Question: We need an to enter . In our case tags. The user should be able to enter new tags which are not in 'choices' property.
In admin-on-rest there was very nice . It was exactly what we needed.

Unfortunately in I wasn't able to find such feature and it is essential for us to move from admin-on-rest to react-admin.
, which is available works only with predefined choices.
Is there an alternative solution?
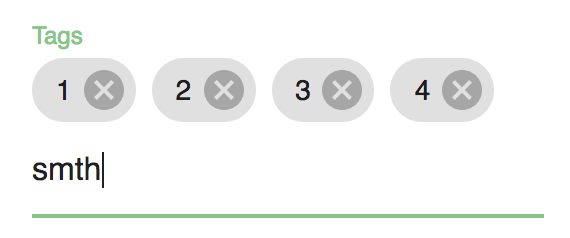
Answer: We removed it from react-admin because the 'AutocompleteField' was removed from material-ui. You'll have to implement your own input for that, using <URL>